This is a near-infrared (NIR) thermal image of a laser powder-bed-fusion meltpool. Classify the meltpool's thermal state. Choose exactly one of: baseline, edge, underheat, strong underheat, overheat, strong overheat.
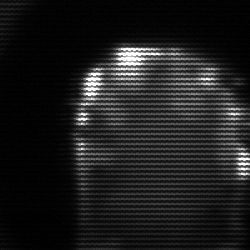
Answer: baseline